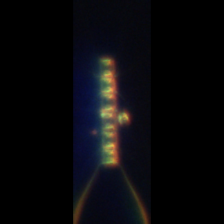
Taxon: Chaetoceros
Group: Diatoms